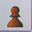
Piece: bP